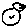
Label: bird